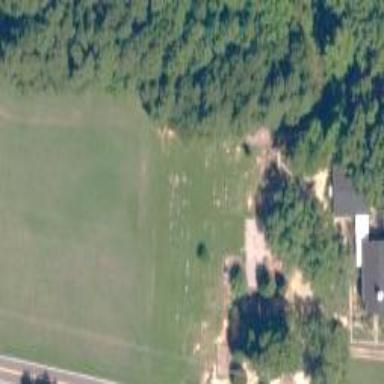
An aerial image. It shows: Cemetery.